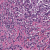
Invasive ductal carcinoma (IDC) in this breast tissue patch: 1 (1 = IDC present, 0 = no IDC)